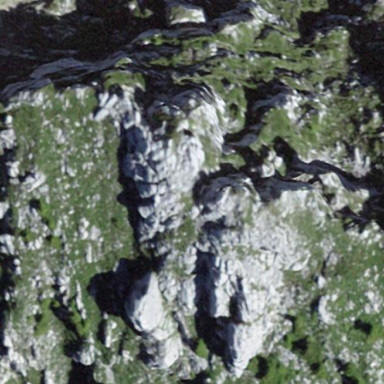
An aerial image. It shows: Landscape dominated by bare rock.